Question: Please see the image below. I want to create a dynamic web page (using html, css and javascript) where the tables get values through a python script. Please tell me if this is possible? (Thorugh javascript, I have functionality that when I click a certain table name, data corresponding to that table only is displayed on right hand side.)

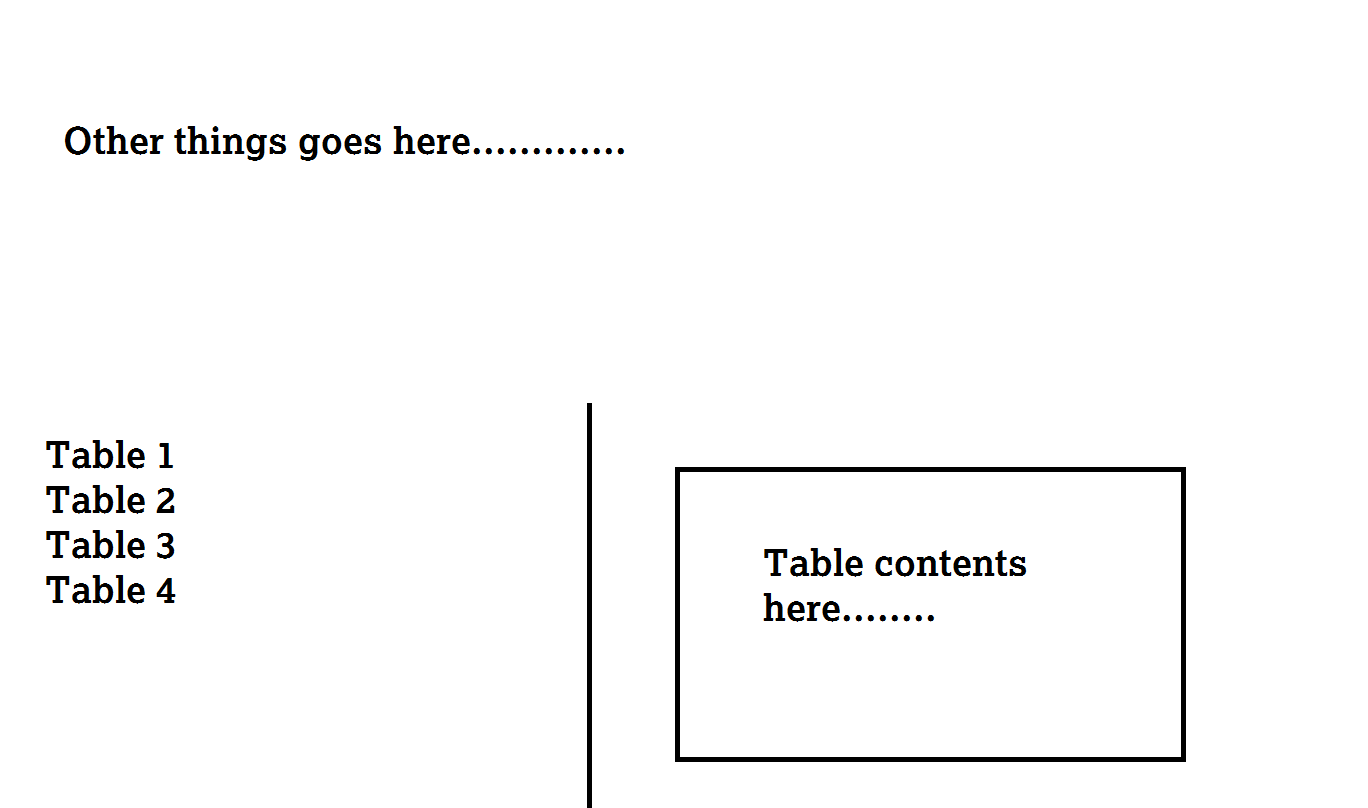
Answer: Yes this is possible with 'mako' template.
Just use 'from mako.template import Template'.
Now, using the Template functionality, you can do this. Here, make a html template having python in it.
Eg. '% for COMPNAME in tpdob.scalar_not_adv: <tr> <td>${COMPNAME}</td> </tr> % endfor'Then create a html webpage using 'Template' itself for showing the output.